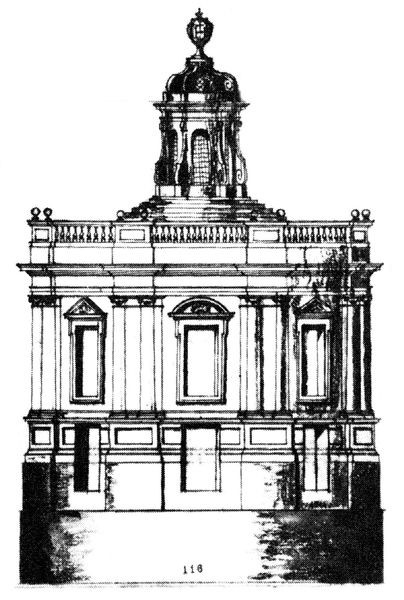
Titel: Ignatius-Kirche (Ignatius von Loyola) mit Deckenmalerei
Künstler: Orazio Grassi
Standort:  ()
Schlagwörter: fenster, laterne, skizze, säulen, zeichnung, dach, gebäude, schloss, architektur, stein, brüstung, kirche, klassizismus, blatt, turm, vase, balkon, fassade, giebel, kuppel, geländer, stufen, umgang, kreuz, balustrade, schwarzweiss, kugel, entwurf, gesims, zahl, ballustrade, symetrisch, nummer, klassisch, quadratisch, grundriss, aufriss, tympanon, ädikula, palladio, exakt, skizee, 116, 118, l18, aufsatz dach portal